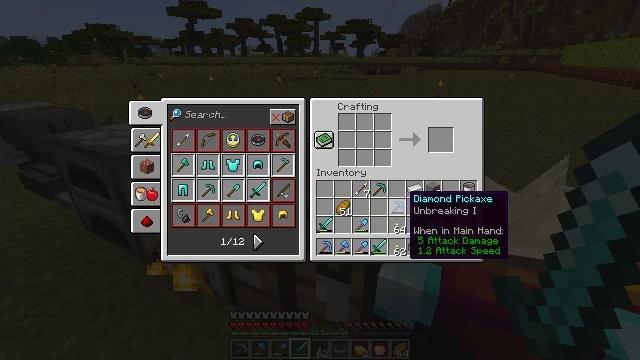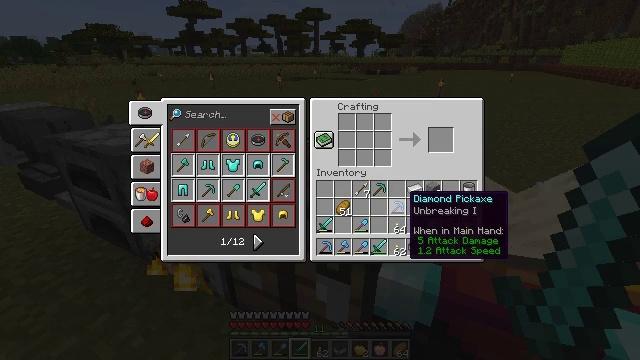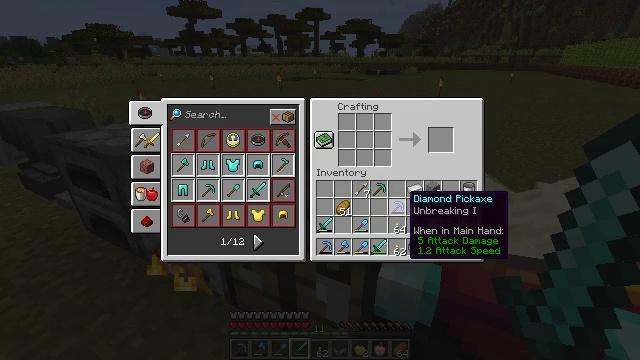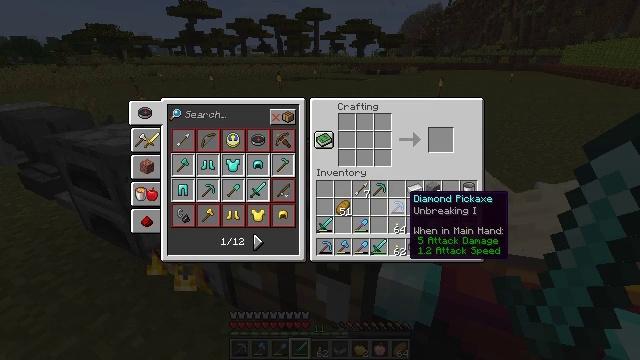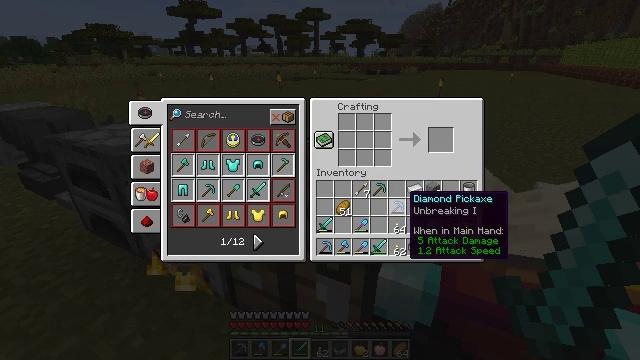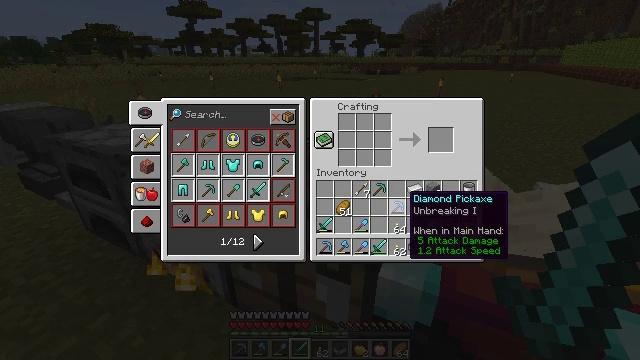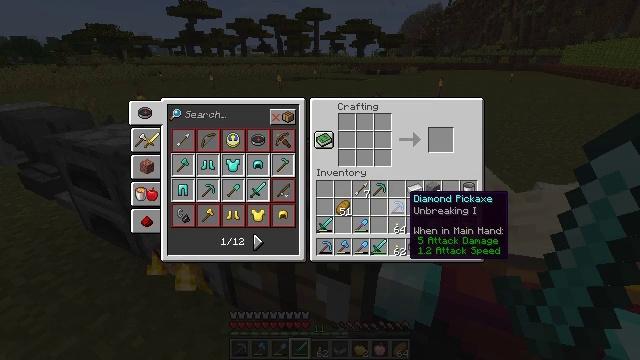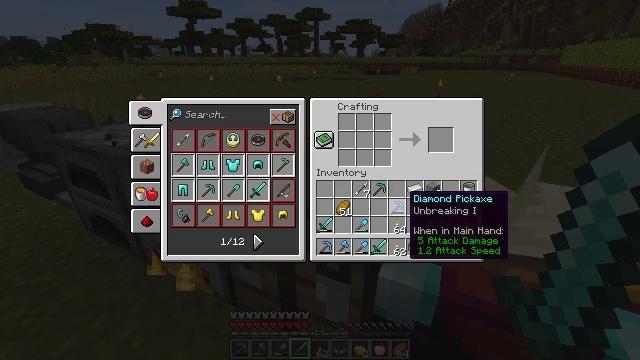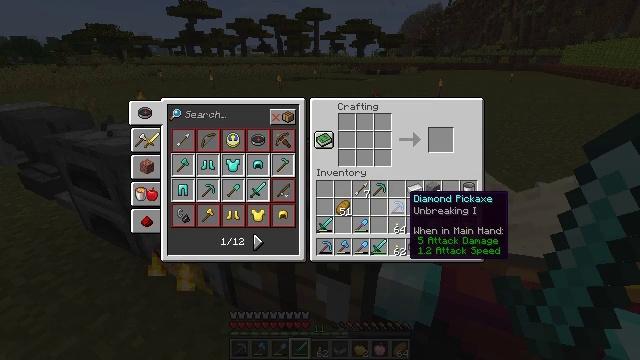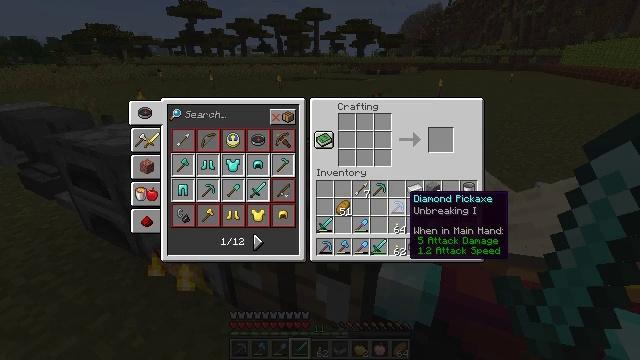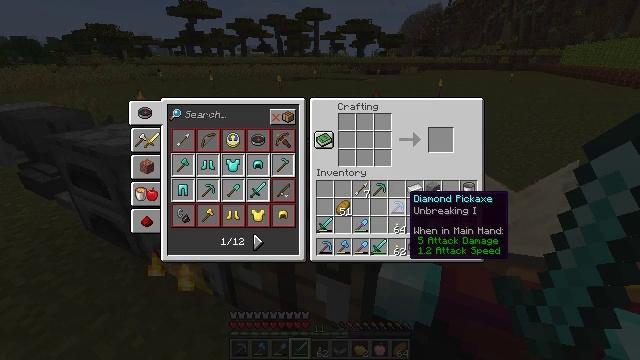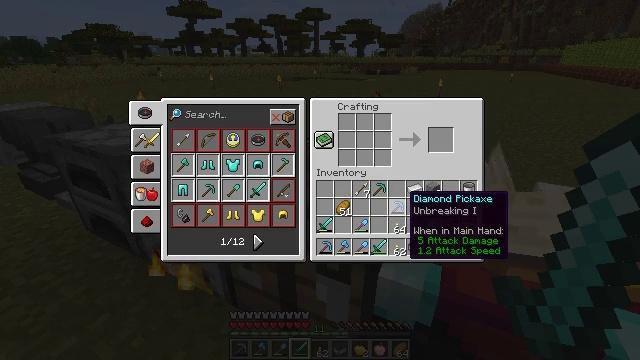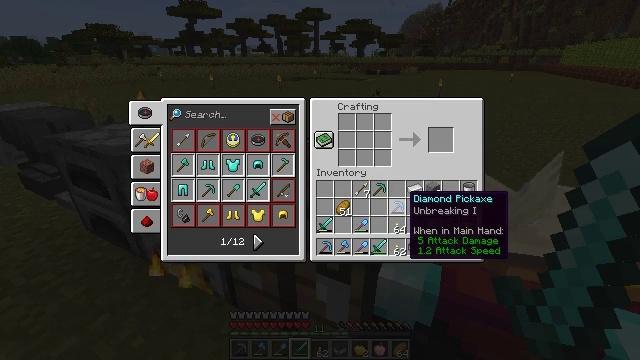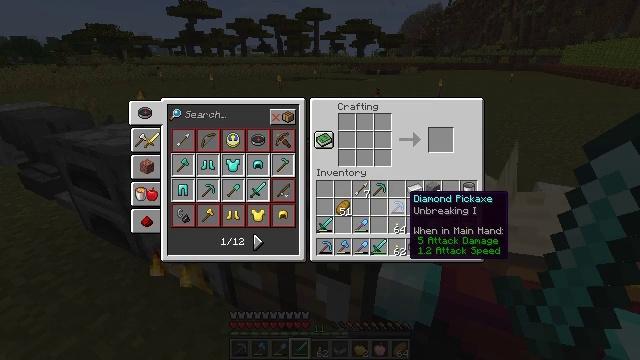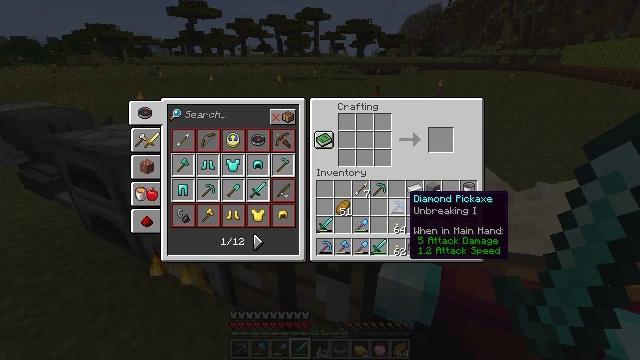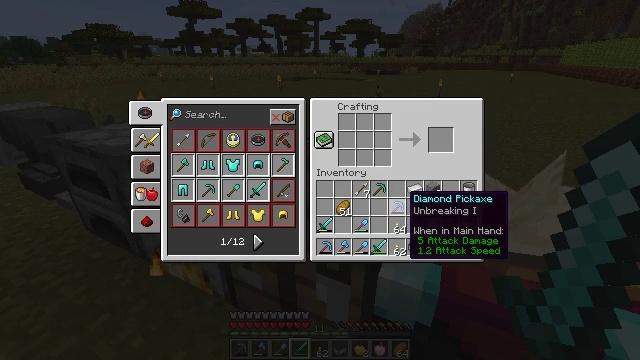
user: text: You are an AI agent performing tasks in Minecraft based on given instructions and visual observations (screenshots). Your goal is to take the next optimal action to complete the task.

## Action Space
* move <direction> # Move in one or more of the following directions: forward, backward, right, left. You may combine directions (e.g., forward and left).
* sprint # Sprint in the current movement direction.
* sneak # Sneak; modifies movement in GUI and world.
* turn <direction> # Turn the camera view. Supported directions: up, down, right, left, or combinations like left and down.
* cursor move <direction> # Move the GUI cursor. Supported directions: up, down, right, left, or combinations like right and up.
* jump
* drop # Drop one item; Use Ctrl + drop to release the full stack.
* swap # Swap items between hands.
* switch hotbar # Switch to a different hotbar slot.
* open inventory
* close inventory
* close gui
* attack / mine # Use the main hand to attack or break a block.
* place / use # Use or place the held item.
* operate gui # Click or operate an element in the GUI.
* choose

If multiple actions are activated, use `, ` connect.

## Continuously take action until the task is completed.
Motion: motion action
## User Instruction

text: Remove a stone from the inventory.
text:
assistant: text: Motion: no_op
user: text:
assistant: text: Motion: no_op
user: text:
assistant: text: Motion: no_op
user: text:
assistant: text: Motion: no_op
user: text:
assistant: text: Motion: no_op
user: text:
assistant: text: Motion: no_op
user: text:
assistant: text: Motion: no_op
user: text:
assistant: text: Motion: no_op
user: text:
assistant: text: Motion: no_op
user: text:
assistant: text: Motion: no_op
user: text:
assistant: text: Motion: no_op
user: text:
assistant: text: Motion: no_op
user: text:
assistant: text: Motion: no_op
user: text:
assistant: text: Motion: no_op
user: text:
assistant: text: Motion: no_op
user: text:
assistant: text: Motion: no_op
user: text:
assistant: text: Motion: no_op
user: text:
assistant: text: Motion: no_op
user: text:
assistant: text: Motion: no_op
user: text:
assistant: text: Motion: no_op
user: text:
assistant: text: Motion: no_op
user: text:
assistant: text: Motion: no_op
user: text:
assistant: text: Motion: no_op
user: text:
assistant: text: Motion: no_op
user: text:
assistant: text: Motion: no_op
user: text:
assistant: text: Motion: no_op
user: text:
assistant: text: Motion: no_op
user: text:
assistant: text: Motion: no_op
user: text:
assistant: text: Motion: no_op
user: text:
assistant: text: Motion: no_op